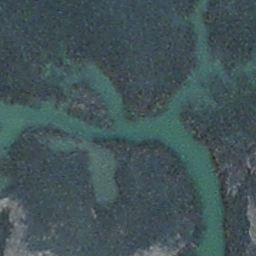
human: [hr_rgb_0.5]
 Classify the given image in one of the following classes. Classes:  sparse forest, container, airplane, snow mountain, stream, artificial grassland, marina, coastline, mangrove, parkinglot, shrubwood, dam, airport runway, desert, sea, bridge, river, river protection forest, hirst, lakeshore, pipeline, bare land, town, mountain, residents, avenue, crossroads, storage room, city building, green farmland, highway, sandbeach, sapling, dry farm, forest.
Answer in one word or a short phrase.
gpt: stream